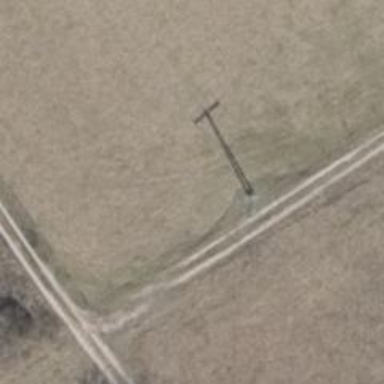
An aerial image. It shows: Minor power line with three cables.